Question: First question :)
Below you will see a pic of my map that I have created. I am mapping the TransHeader record (grandchild of dataset, child of row) to a destination schema that will be tied to a send port (WCF-SQL to call a stored procedure).
When I use that send port, only the first instance of the TransHeader record is mapped and sent to SQL server. Obviously by looking at the schema, you can tell that multiple TransHeaders may exist in my inbound schema. I want to insert each instance.
Any thoughts?
pic:

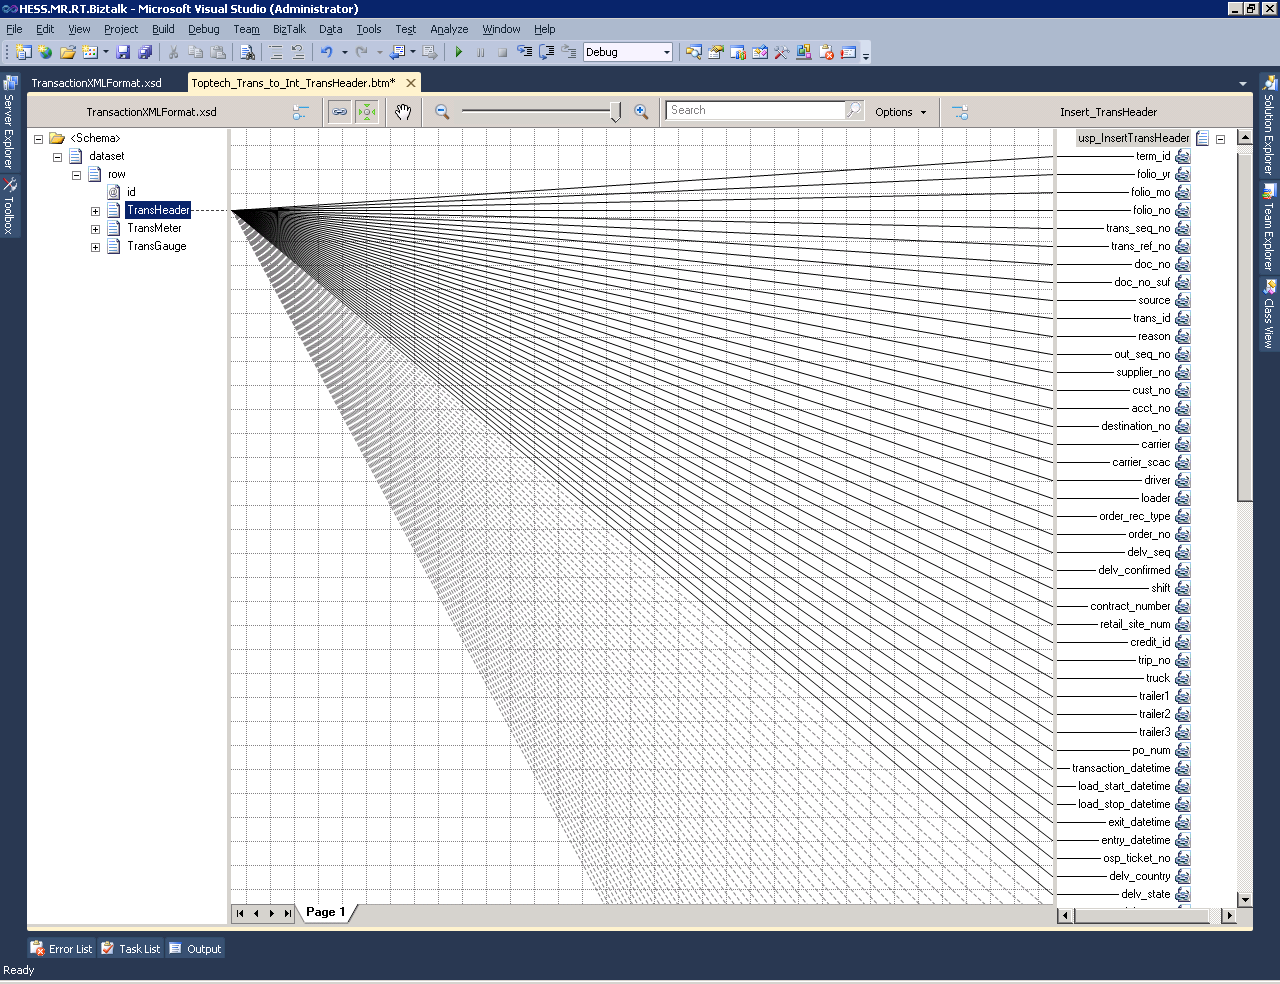
Answer: You can use a composite schema to wrap your WCF-SQL request and use a composite operation on the send port to execute these multiple requests.
Basically, you wrap your 'usp_InsertTransHeader' request and response in a composite schema and mark the MaxOccurs to "unbounded" for the request and response.
This link, <URL>, should provide a good guide on how to achieve this.
Also, look out for Richard Seroters example in his book;
<URL>
HTH